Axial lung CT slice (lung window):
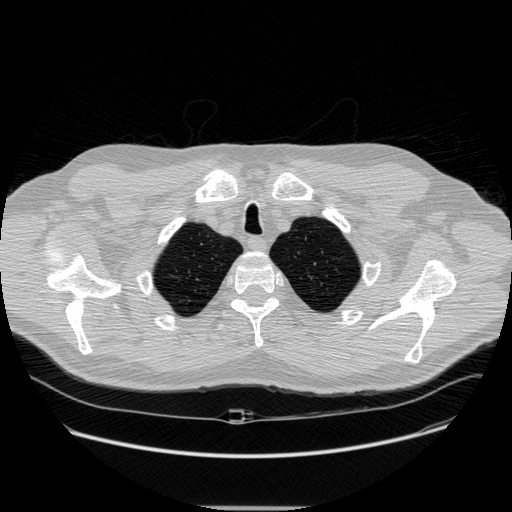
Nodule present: no